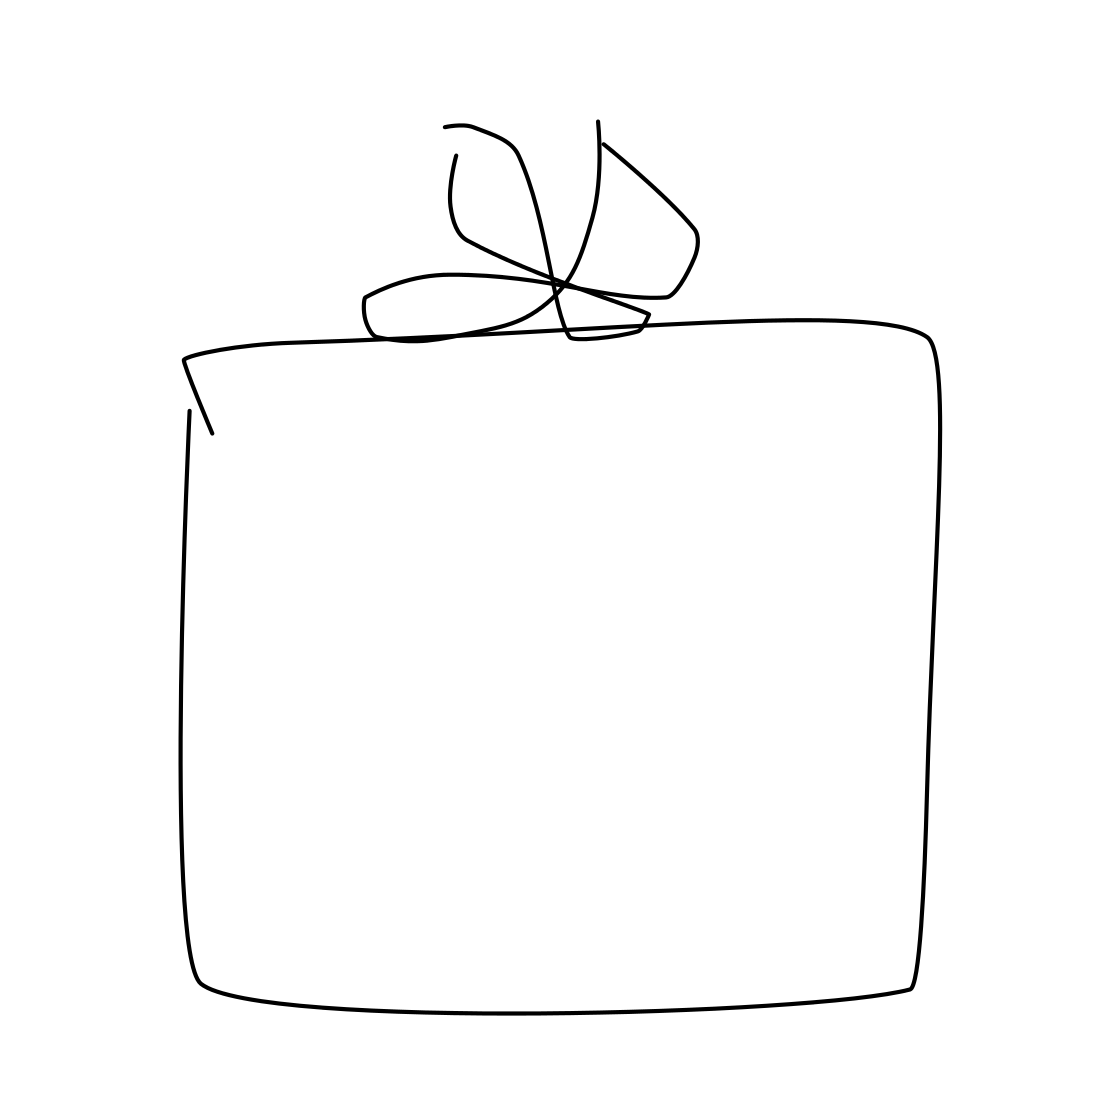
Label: present